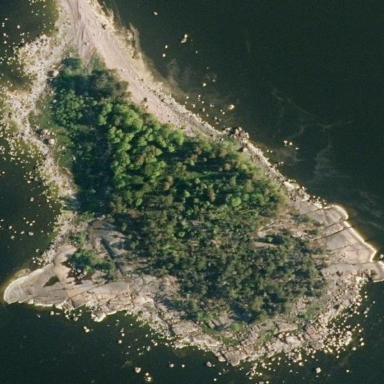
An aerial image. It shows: Islet along the coastline.